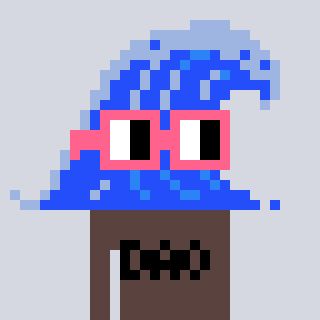
a pixel art character with square pink glasses, a wave-shaped head and a darkbrown-colored body on a cool background